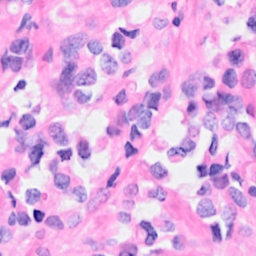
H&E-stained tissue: Breast